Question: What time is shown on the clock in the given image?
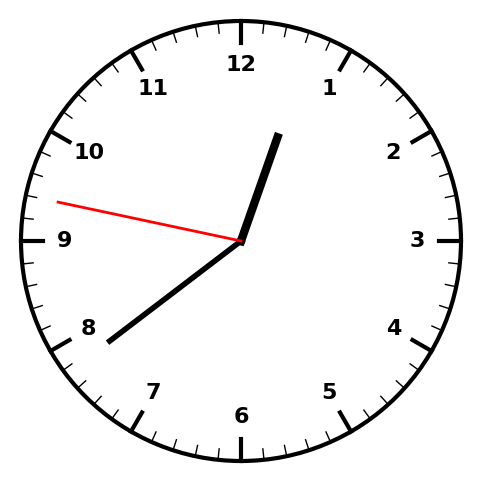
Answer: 12:38:47